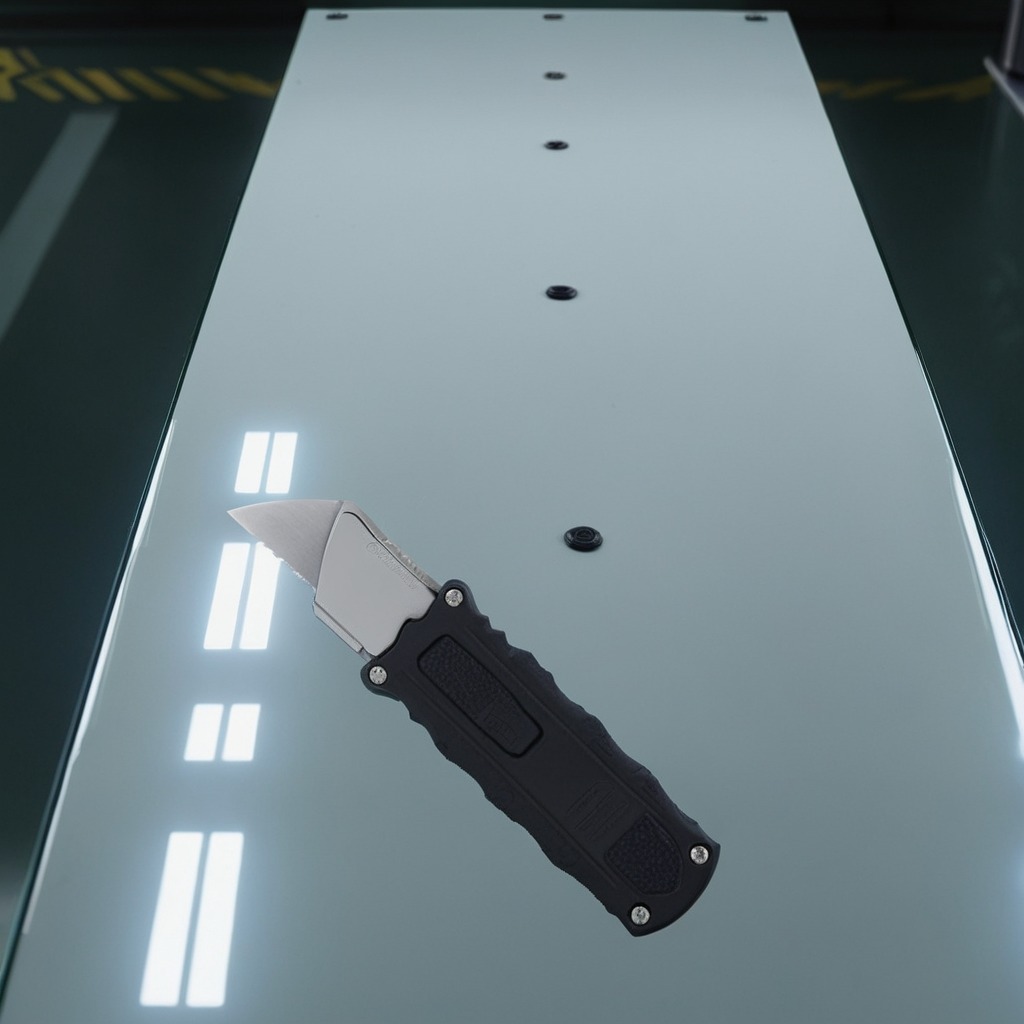
A utility knife lying on a table in a ship maintenance bay industrial lighting.